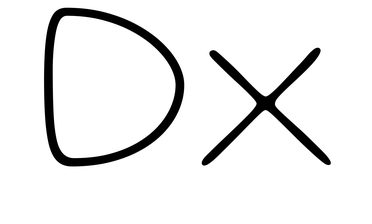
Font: Gluten_Thin